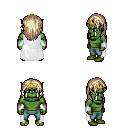
a pixel art fantasy rpg character, male body template, orc, green skin, white cape, teal pants, white blonde long hairstyle, gold tiara, white cloth bracers, four views (front, back, left, right), 2x2 character sprite sheet, small pixel art, hard edges, no anti-aliasing